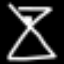
Label: hourglass